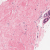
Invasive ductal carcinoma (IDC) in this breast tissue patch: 0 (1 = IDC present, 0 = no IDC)